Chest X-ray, AP view. Patient: 29 years old, sex F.
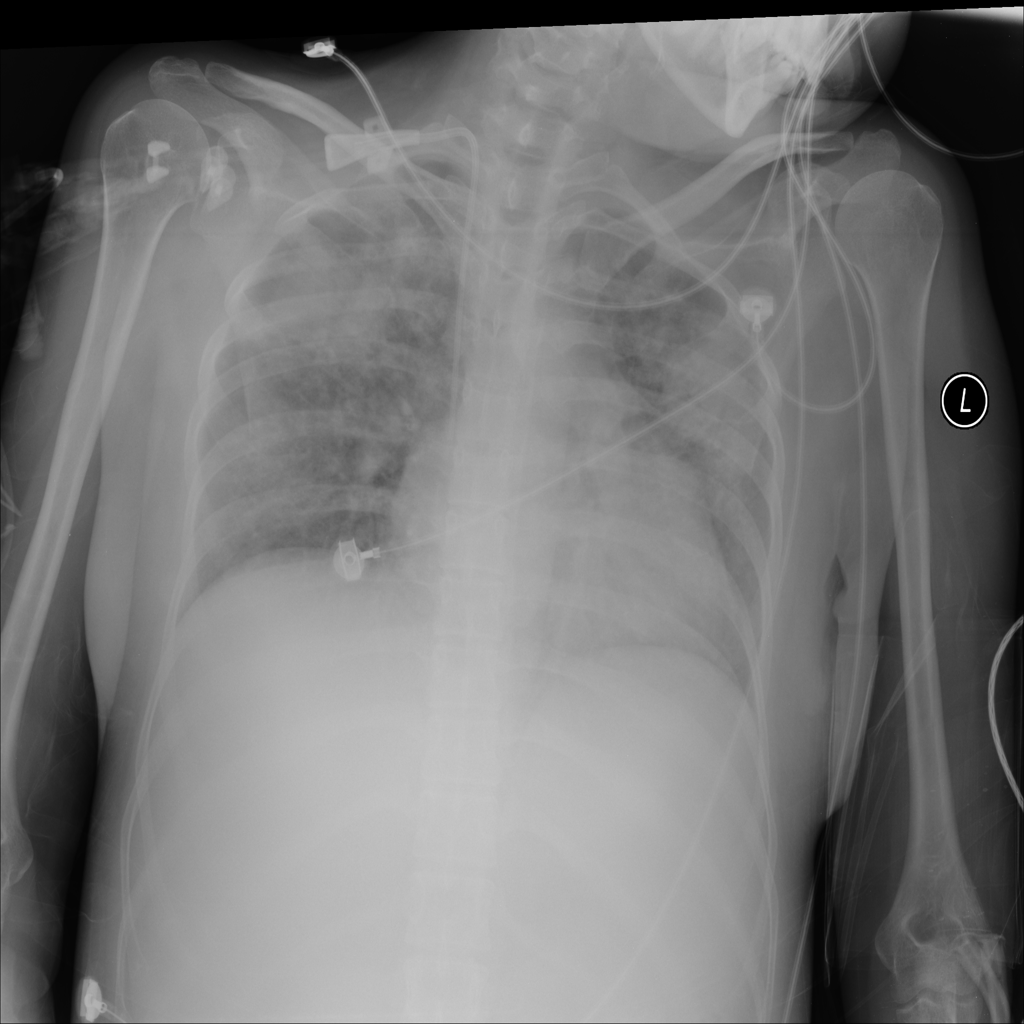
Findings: Consolidation, Infiltration